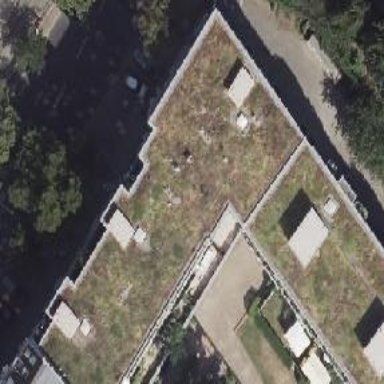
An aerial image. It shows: Kindergarten.